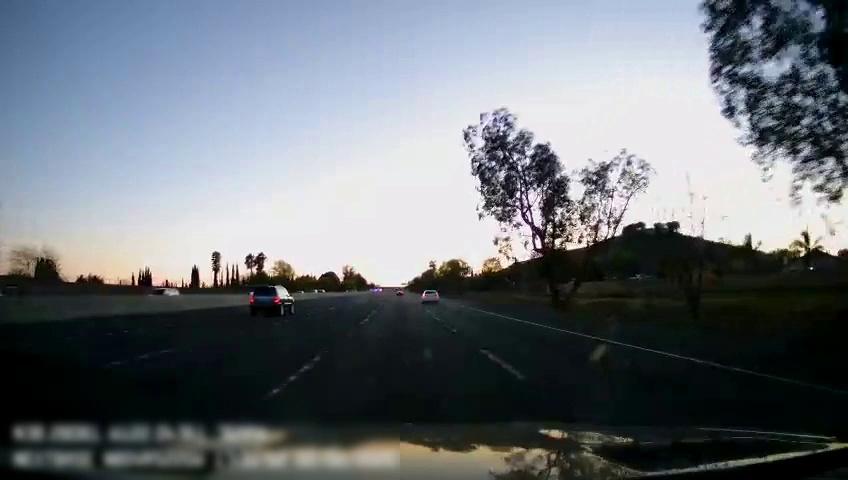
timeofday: Day
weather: Sunny
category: Drivable Space
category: Vehicles | Car
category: Vehicles | SUV
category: Vehicles | SUV
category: Lanes | Current Lane
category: Lanes | Current Lane
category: Lanes | Alternate Lane
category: Lanes | Alternate Lane
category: Lanes | Alternate Lane